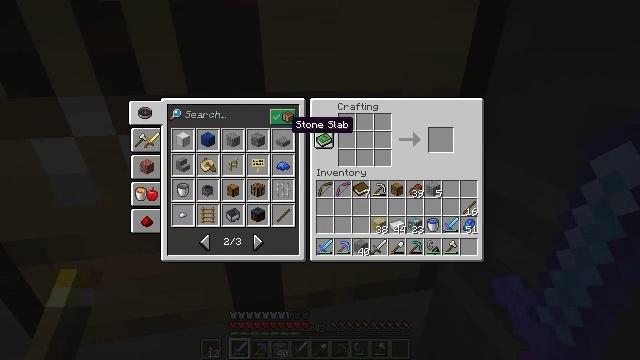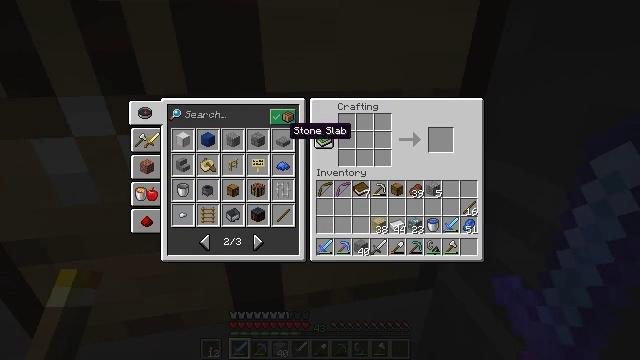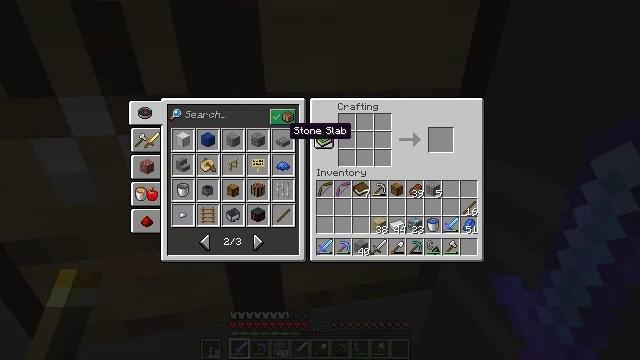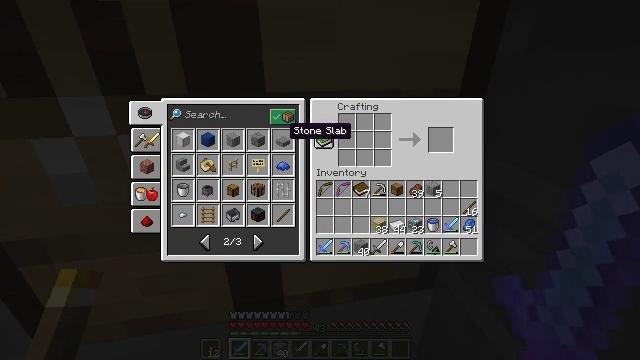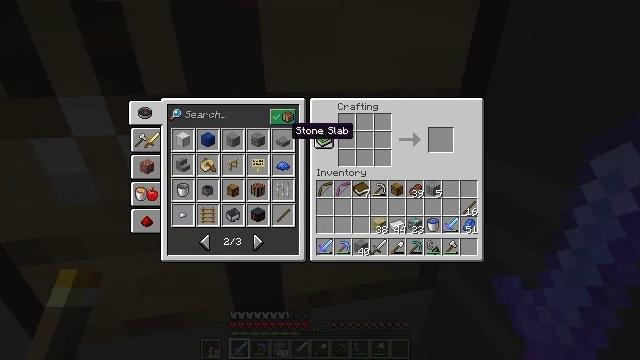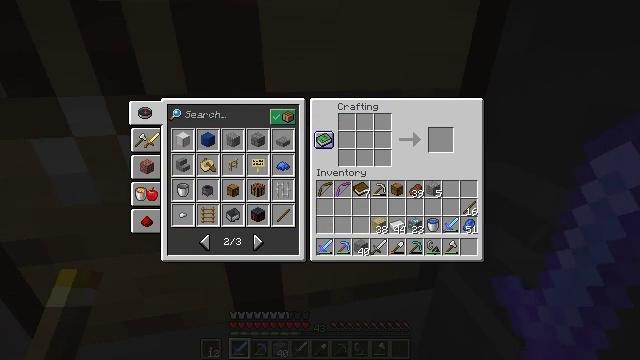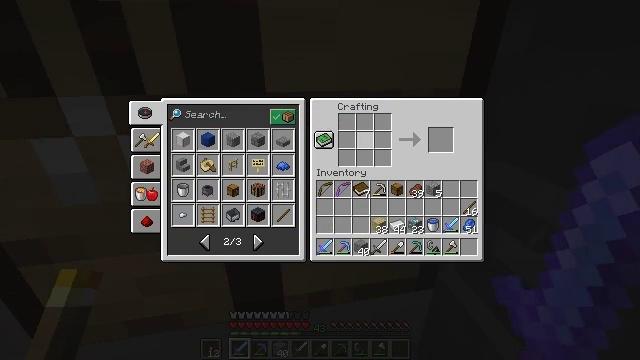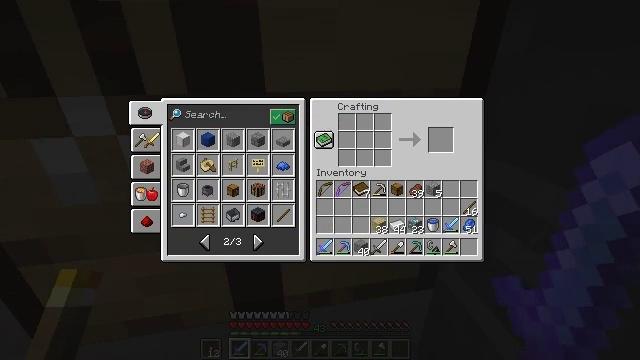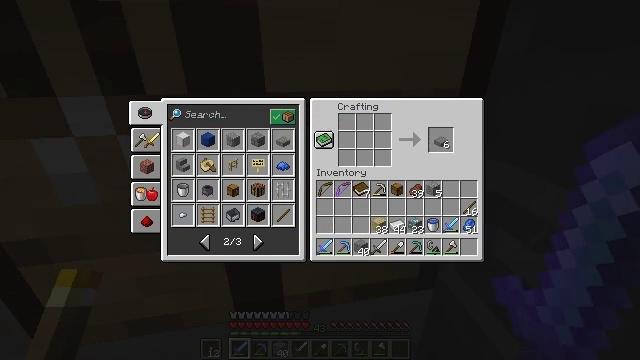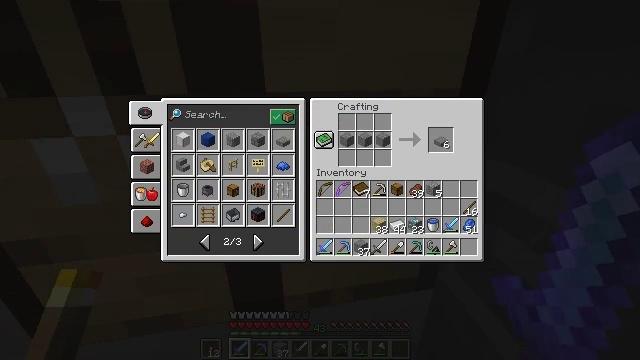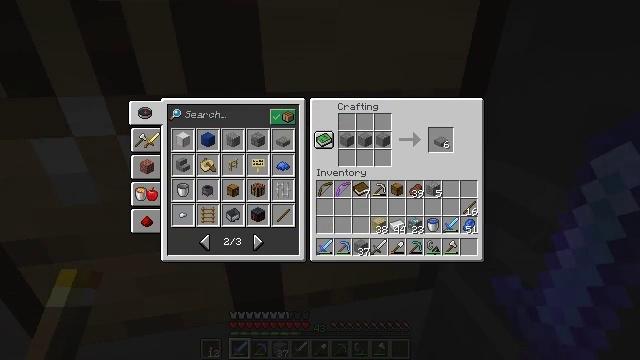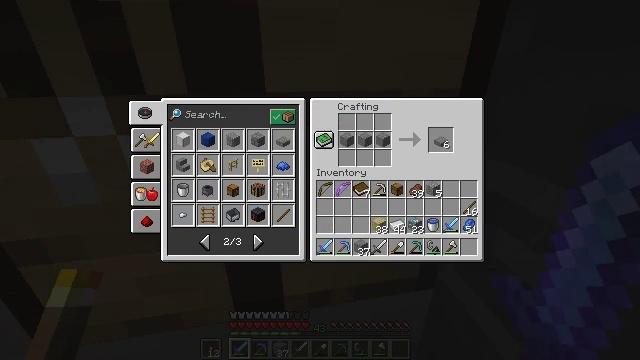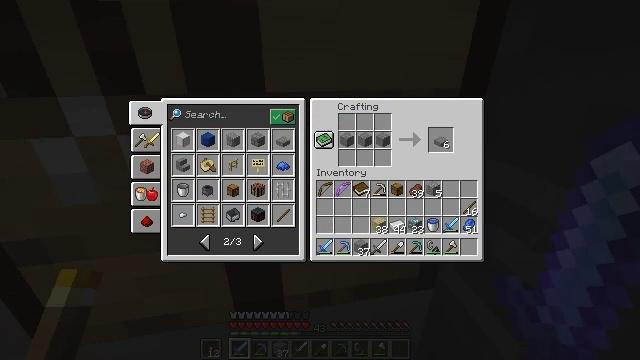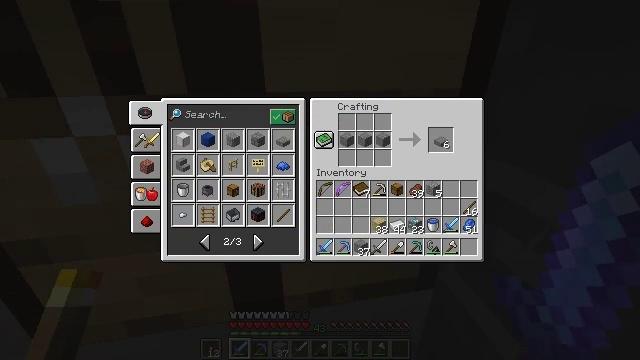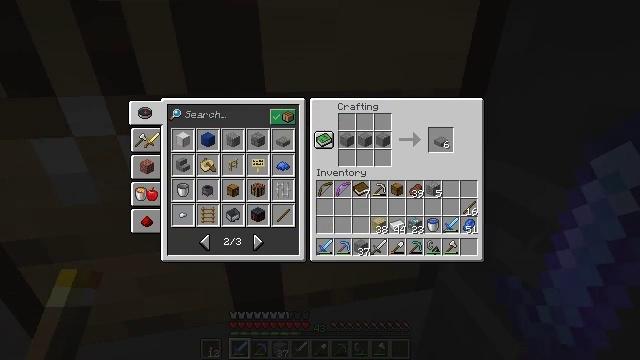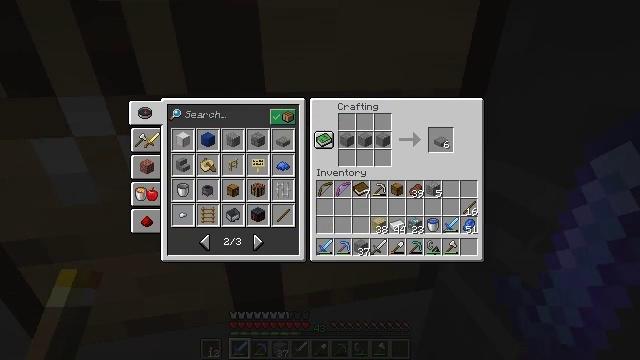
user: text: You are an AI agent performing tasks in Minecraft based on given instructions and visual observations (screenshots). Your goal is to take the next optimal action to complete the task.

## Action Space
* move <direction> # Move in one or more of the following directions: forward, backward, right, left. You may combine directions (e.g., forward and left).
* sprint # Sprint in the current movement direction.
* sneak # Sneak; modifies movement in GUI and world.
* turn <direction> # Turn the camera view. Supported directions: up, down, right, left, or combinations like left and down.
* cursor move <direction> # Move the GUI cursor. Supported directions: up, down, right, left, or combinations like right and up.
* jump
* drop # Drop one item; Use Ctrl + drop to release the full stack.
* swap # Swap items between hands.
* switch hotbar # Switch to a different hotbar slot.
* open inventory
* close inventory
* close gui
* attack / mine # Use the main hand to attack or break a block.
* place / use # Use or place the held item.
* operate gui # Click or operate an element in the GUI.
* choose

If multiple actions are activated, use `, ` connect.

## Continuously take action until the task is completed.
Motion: motion action
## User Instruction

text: Make a stone slab using the crafting table.
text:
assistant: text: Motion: no_op
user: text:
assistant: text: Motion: no_op
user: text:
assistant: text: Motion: attack / mine
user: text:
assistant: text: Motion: attack / mine
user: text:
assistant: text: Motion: turn right
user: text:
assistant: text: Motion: turn right
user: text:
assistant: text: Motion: turn right
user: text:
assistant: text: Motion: turn right
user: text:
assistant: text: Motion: no_op
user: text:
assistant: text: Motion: no_op
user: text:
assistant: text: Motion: turn right
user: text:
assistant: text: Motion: turn right
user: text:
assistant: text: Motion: turn right
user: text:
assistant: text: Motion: no_op
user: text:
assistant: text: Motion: no_op
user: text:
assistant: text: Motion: no_op
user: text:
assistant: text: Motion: no_op
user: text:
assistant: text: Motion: no_op
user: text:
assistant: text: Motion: no_op
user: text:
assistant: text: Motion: no_op
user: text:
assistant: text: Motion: attack / mine
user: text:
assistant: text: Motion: attack / mine
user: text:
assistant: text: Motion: no_op
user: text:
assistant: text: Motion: turn down
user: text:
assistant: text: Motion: turn left and down
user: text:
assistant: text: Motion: no_op